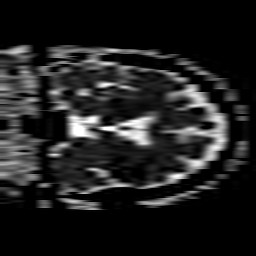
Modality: ADC
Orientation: coronal
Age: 78
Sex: female
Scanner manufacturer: philips
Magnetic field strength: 3 T
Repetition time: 4.08 s
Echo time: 0.06042 s